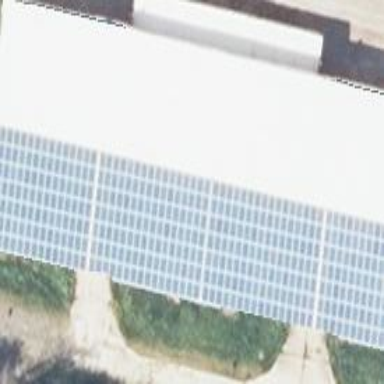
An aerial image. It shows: Solar photovoltaic panel generator on farm auxiliary building. The small installation generates electricity from solar energy.